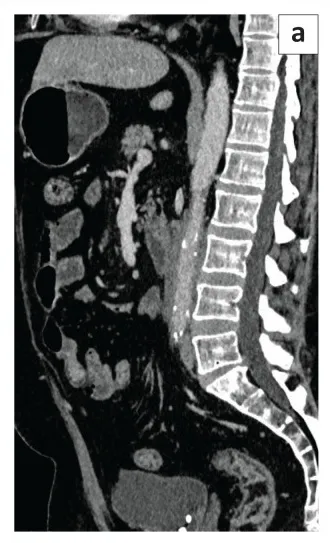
Sagittal. Contrast-enhanced CT images show a soft tissue cuff along the abdominal aorta.
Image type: radiology (ct)